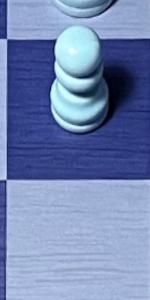
Label: Empty